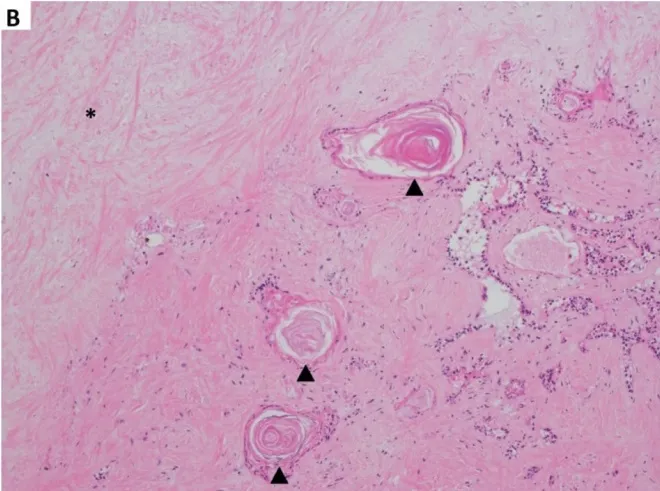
B: infarcted part of the tumor (asterisk) with abundant squamous metaplasia and keratinization (arrow heads) (H&E magnification x 100).
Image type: pathology (h&e)